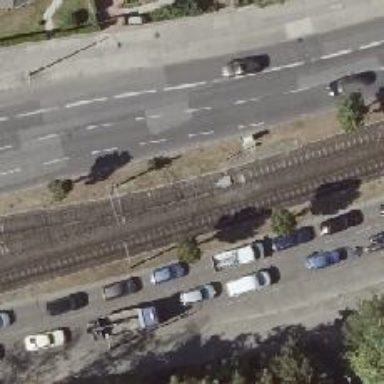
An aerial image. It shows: Railway switch.